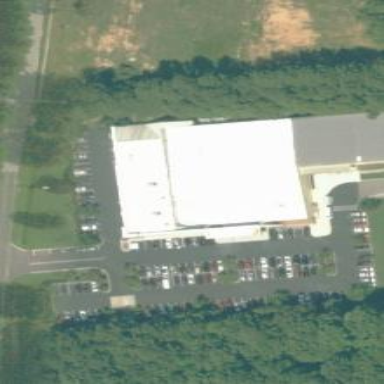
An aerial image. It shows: Commercial building.